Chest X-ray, PA view. Patient: 46 years old, sex F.
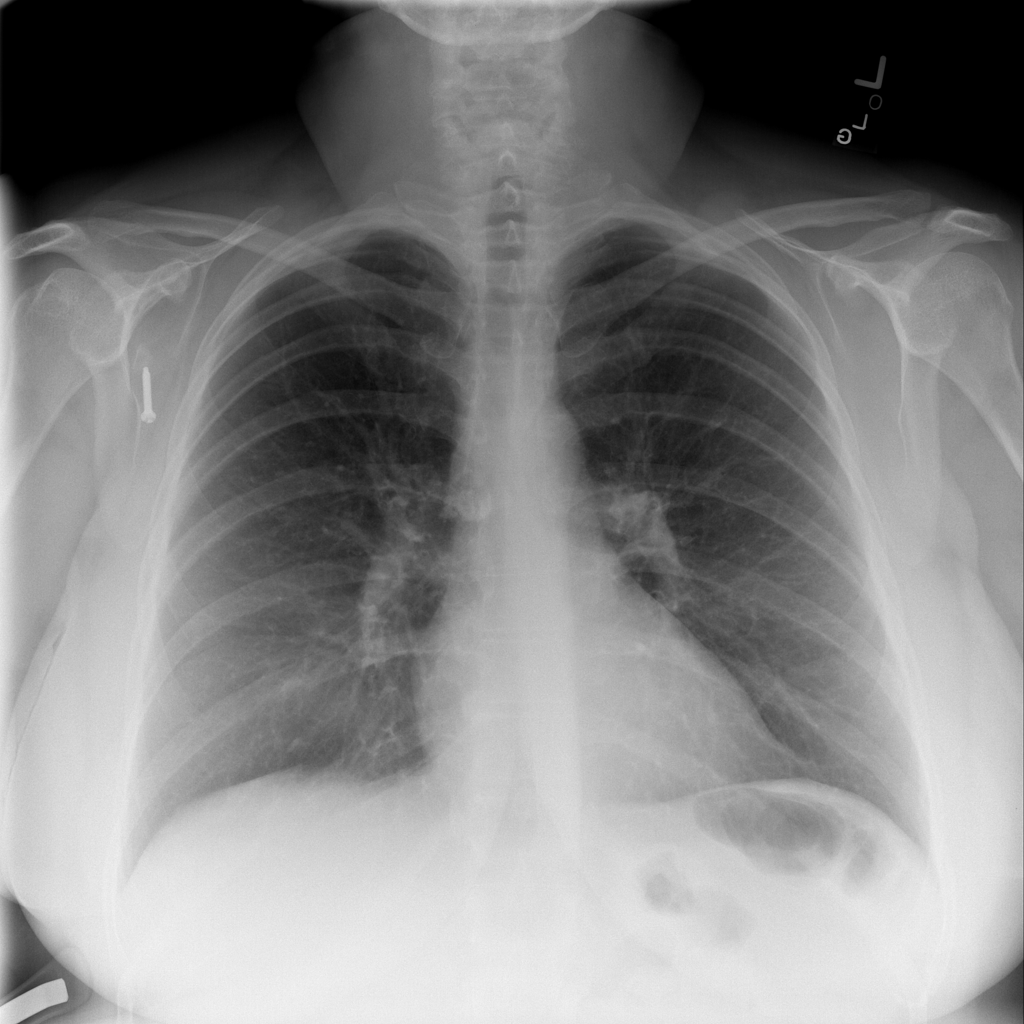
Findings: No Finding